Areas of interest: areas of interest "Hospital"
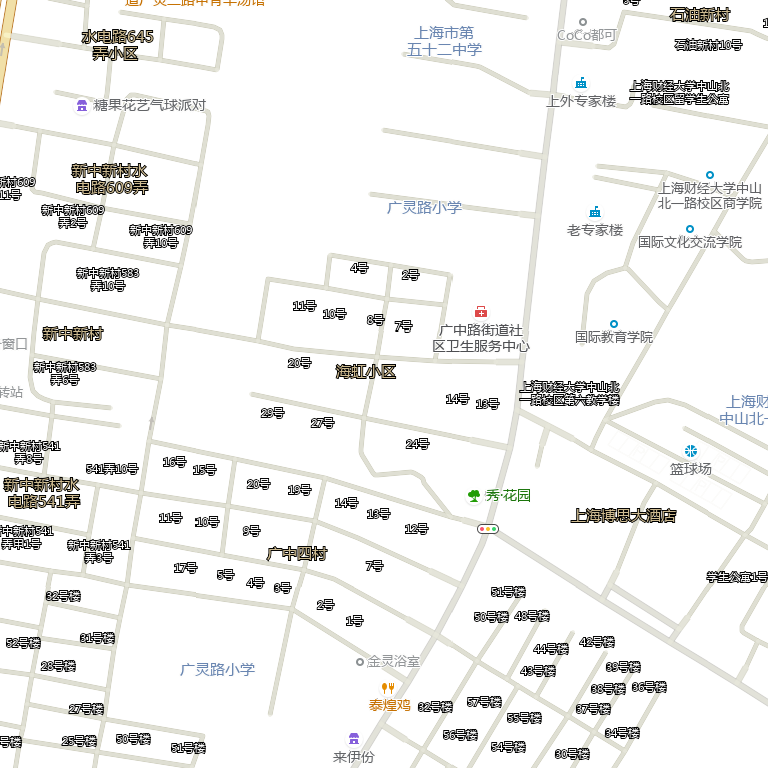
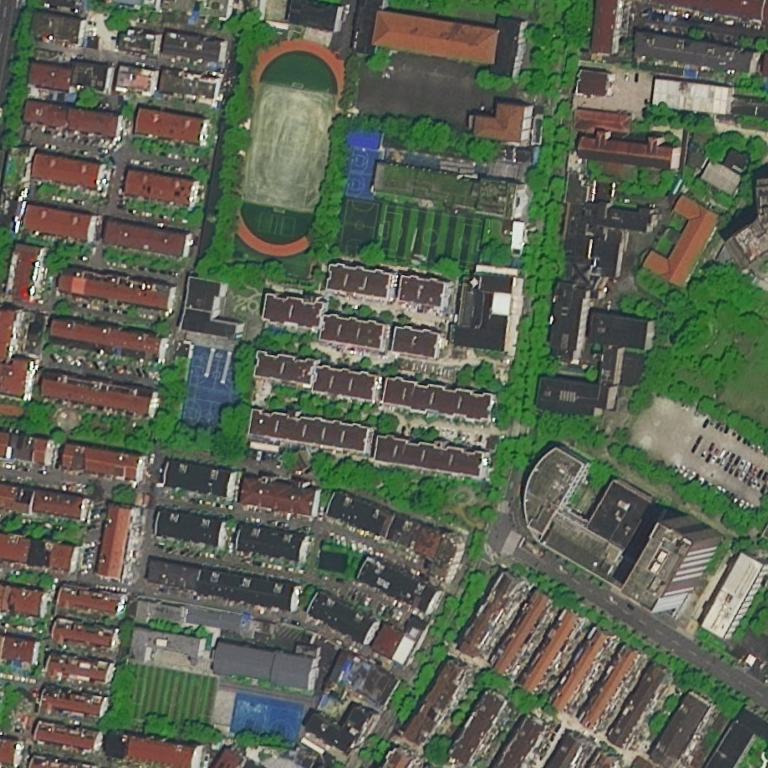